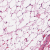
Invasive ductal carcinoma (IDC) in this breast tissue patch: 0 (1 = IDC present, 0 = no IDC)